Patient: sex F, age 31
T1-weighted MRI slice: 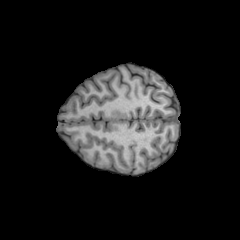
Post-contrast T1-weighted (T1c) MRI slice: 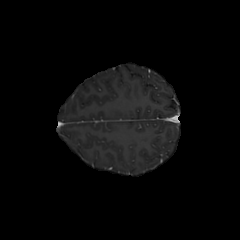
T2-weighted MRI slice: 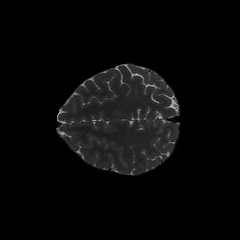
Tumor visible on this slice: no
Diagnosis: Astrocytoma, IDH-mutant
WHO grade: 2